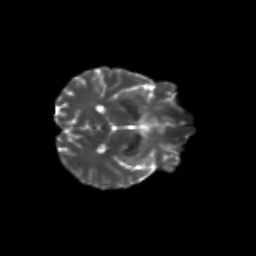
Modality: T2w
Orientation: axial
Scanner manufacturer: siemens
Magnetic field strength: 3 T
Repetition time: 9.2 s
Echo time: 0.084 s